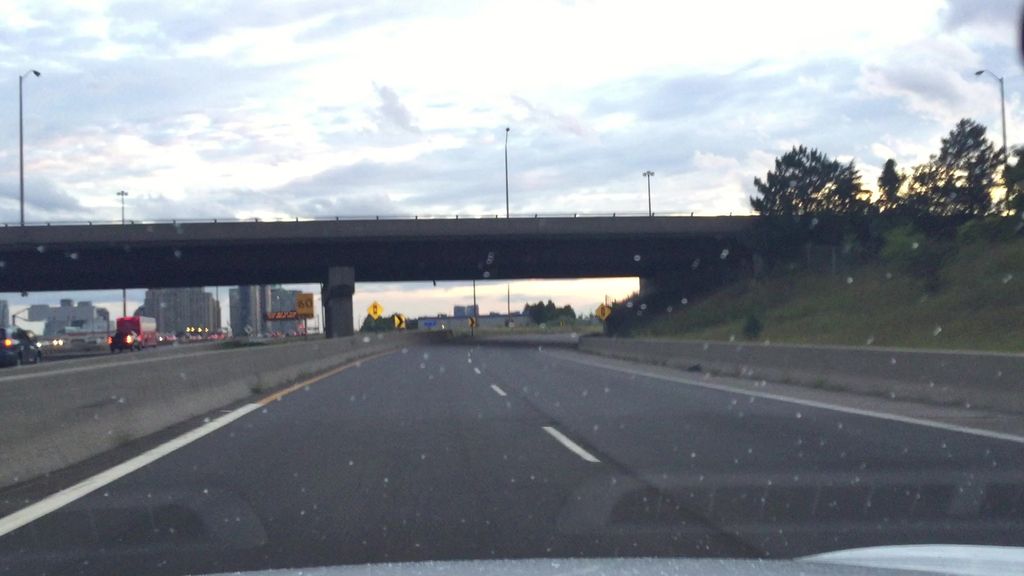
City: toronto